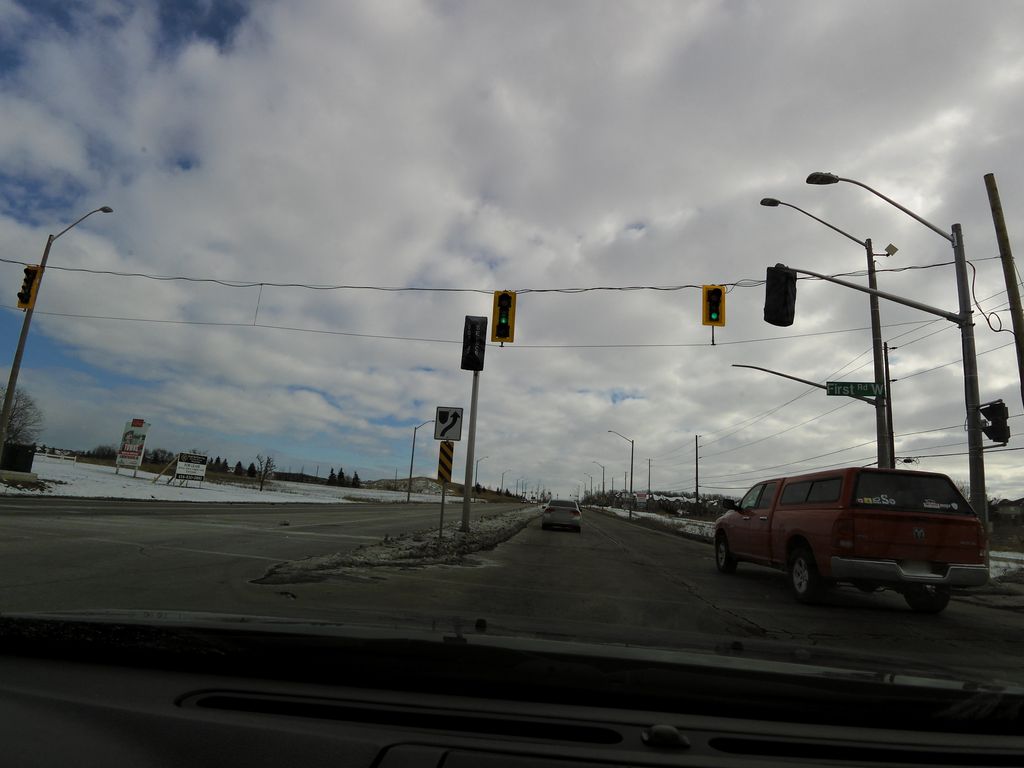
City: hamilton